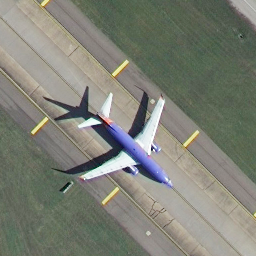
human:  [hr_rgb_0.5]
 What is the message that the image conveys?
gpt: airplane